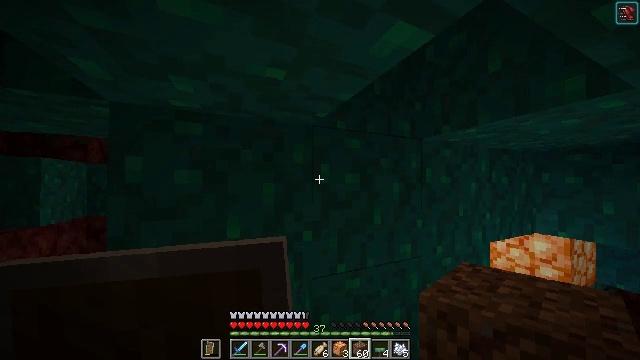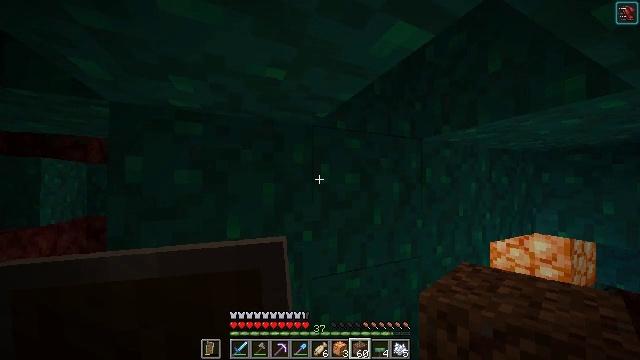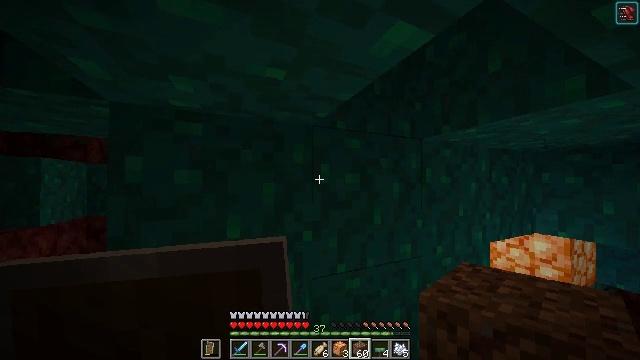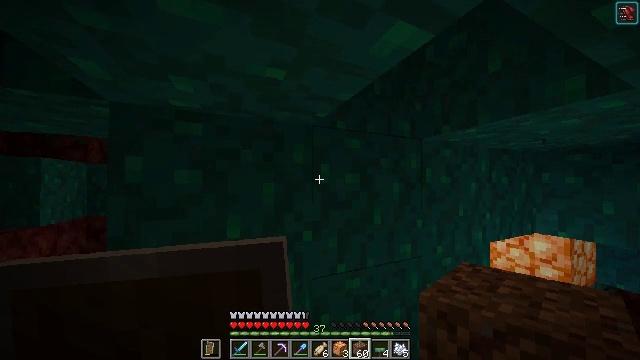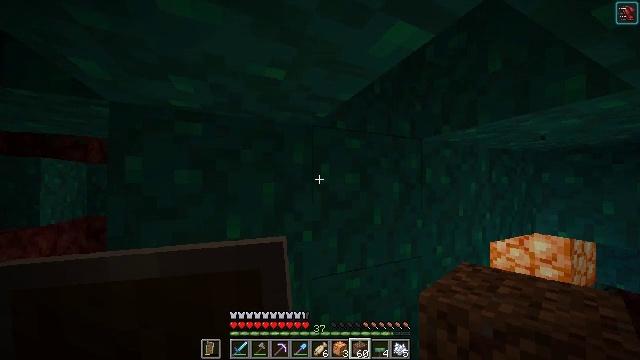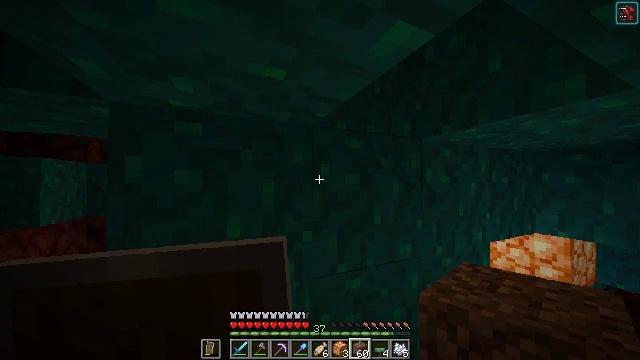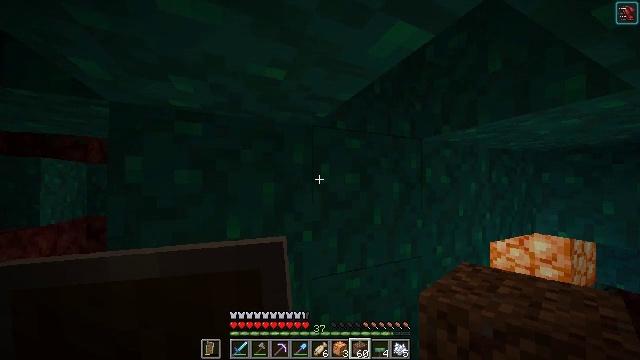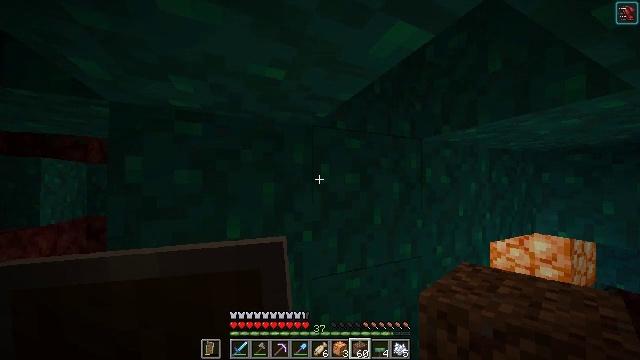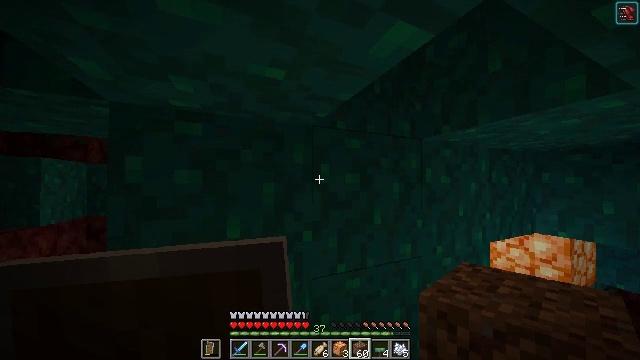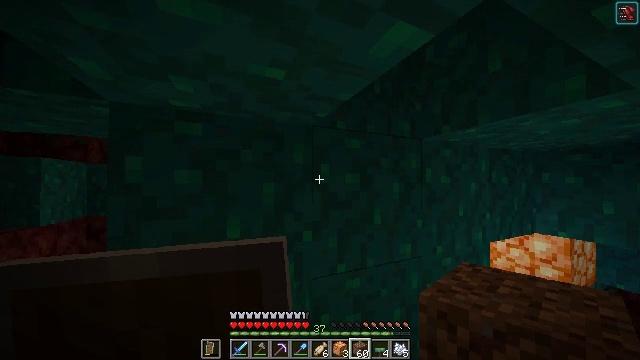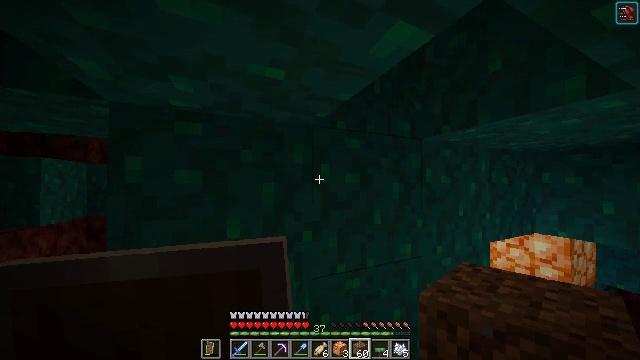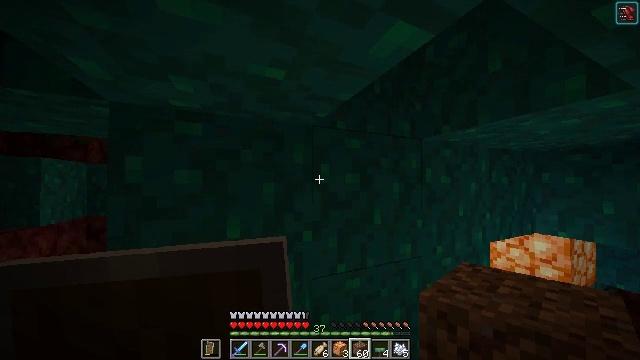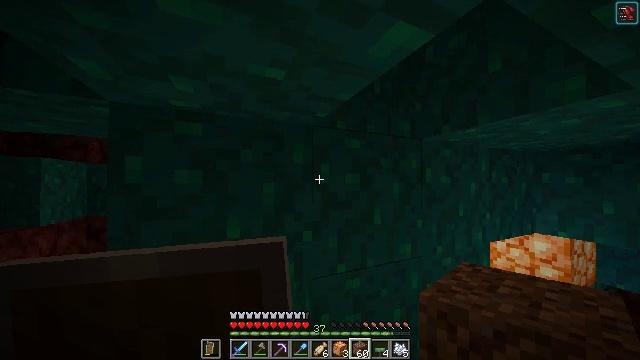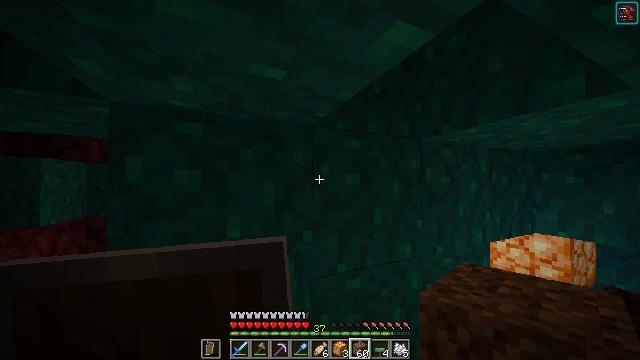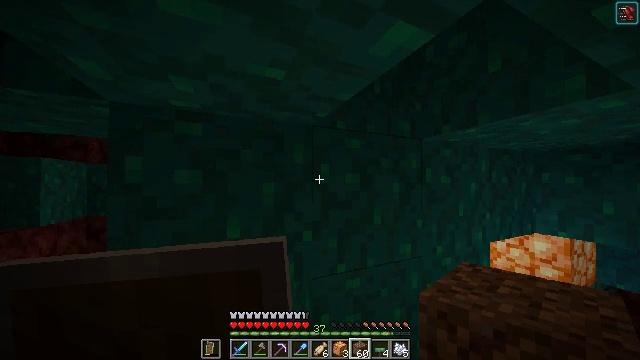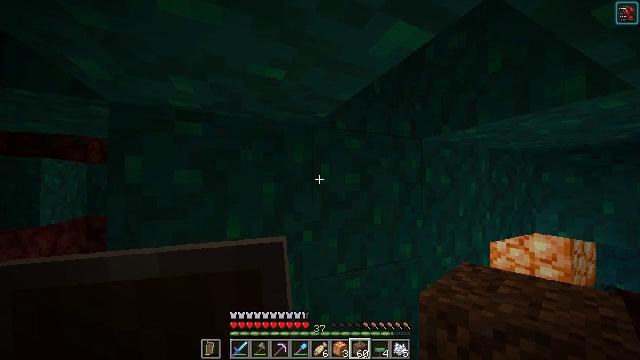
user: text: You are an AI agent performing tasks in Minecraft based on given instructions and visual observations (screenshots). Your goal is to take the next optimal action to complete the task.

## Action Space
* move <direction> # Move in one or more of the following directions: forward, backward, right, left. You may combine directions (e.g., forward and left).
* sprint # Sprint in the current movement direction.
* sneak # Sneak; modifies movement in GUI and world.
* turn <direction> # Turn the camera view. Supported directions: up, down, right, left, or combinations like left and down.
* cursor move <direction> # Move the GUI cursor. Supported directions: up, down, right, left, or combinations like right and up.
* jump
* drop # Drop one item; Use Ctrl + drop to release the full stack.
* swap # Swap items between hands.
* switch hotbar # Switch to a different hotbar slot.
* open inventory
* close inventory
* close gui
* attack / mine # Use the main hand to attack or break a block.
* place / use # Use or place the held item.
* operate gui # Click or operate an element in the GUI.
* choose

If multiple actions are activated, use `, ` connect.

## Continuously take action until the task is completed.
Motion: motion action
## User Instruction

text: Harvest the warped wart block in the Nether.
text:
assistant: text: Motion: no_op
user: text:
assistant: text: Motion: no_op
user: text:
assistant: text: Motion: no_op
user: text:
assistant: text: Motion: no_op
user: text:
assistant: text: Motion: no_op
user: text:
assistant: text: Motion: no_op
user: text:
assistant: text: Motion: no_op
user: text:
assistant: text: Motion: no_op
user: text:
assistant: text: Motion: no_op
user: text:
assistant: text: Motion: no_op
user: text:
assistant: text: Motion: no_op
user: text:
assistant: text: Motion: no_op
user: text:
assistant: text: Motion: no_op
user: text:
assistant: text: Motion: no_op
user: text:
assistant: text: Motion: no_op
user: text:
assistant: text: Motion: no_op
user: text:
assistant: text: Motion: no_op
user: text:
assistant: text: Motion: no_op
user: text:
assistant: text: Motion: no_op
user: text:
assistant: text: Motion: no_op
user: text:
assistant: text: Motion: no_op
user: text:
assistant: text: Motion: no_op
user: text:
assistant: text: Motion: no_op
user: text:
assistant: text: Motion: no_op
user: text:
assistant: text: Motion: no_op
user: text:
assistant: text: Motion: no_op
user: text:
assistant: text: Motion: no_op
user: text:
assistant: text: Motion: no_op
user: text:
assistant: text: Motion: no_op
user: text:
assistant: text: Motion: no_op